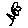
Label: flower